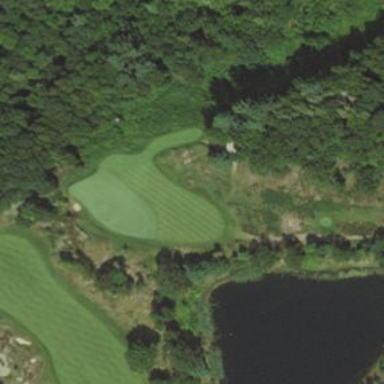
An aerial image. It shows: Rough area in golf course.